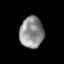
Tissue: lung
Cell type: Others
Senescence score: 0.5469
Nuclear area (px): 727
Mean DAPI intensity: 141.702